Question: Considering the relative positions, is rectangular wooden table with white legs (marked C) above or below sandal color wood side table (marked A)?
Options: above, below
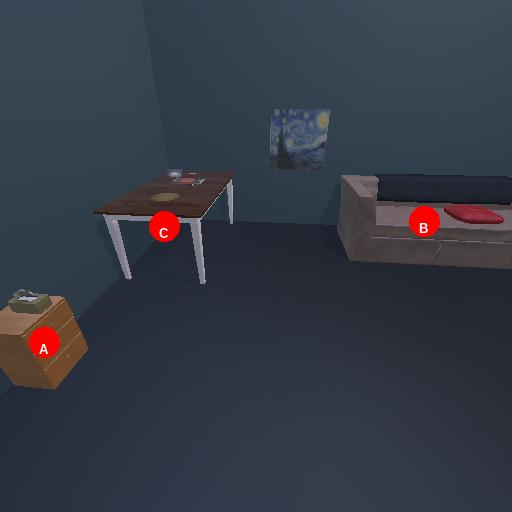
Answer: above